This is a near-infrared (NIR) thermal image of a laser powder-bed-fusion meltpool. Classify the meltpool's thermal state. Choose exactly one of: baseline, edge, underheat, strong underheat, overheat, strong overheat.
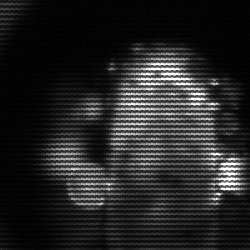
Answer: strong underheat